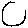
Label: circle